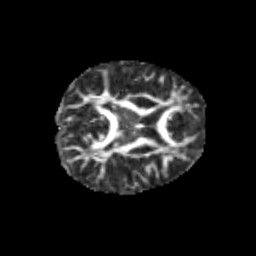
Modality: FA
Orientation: axial
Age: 9
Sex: male
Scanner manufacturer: siemens
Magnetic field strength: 3 T
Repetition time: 3.8 s
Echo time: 0.07 s